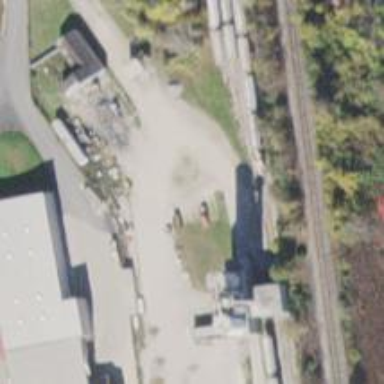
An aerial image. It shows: Railway spur service.